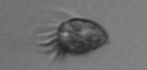
Label: Ciliophora